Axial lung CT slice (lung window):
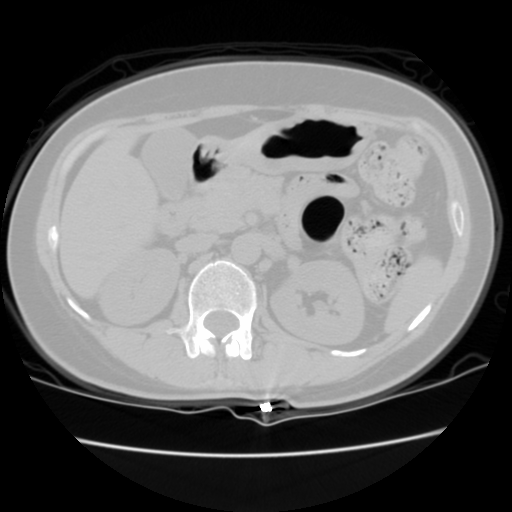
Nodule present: no